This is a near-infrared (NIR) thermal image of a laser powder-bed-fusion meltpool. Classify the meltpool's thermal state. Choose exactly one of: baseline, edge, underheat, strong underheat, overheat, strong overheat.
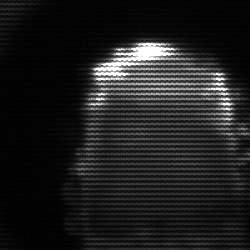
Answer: baseline